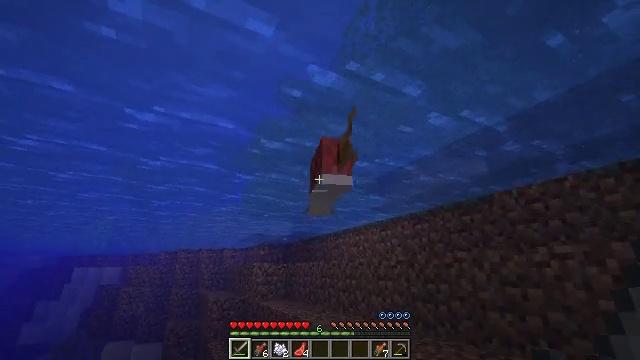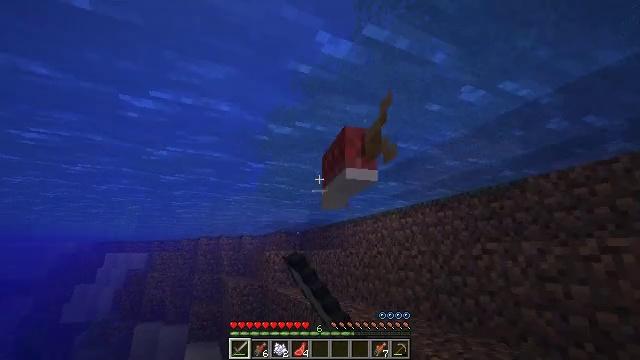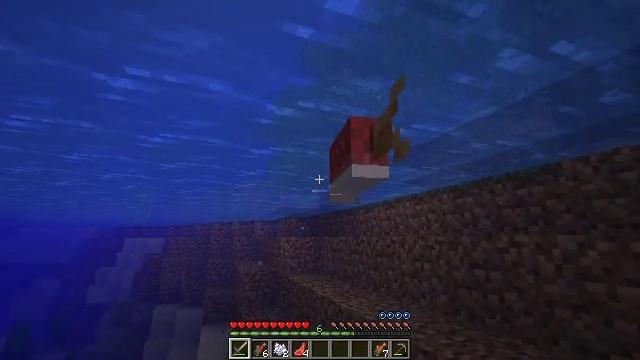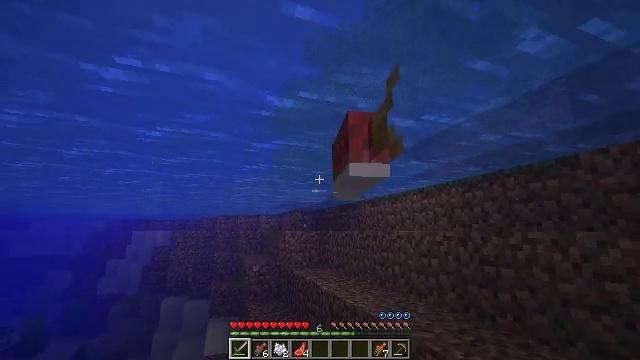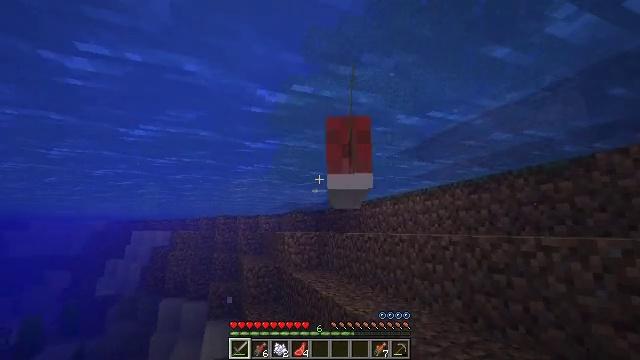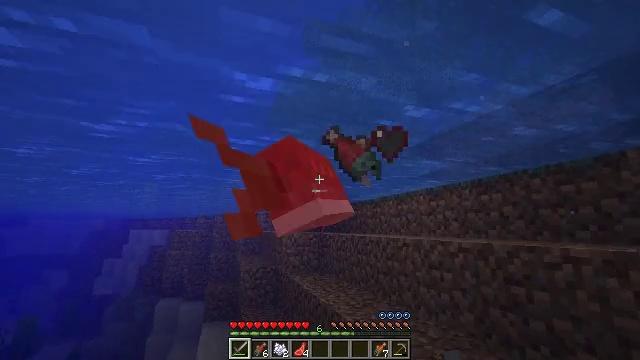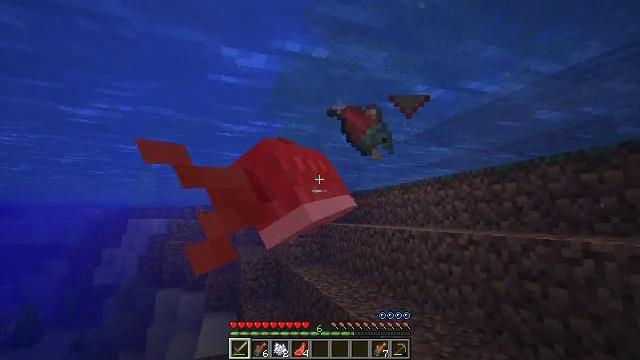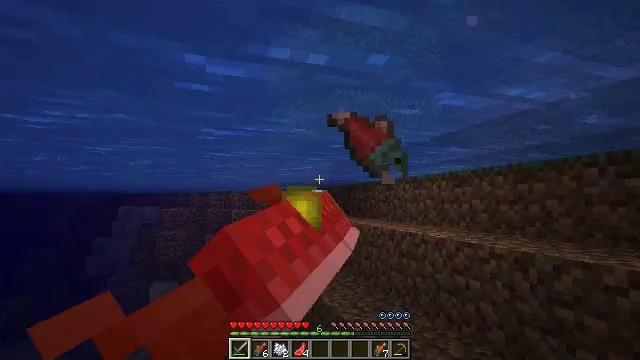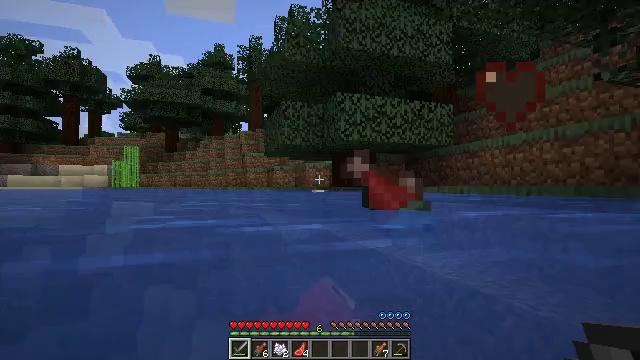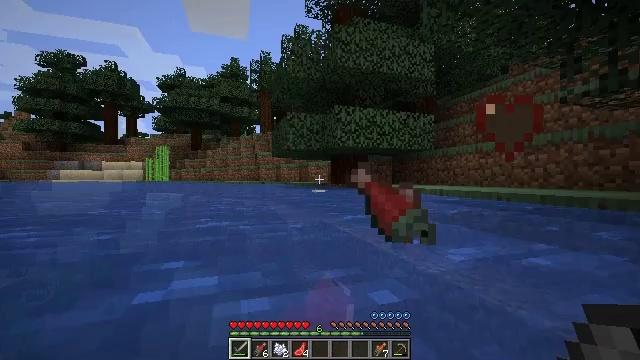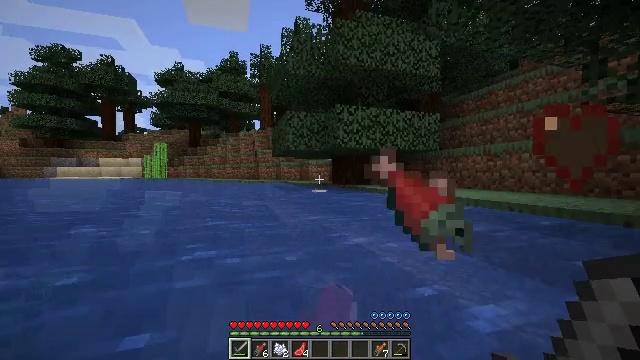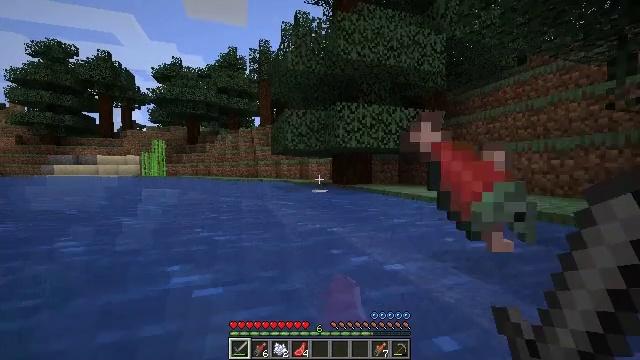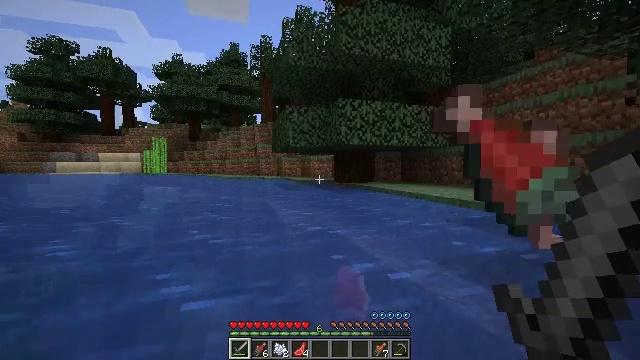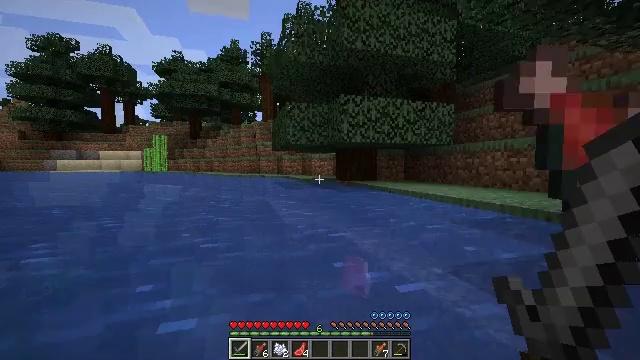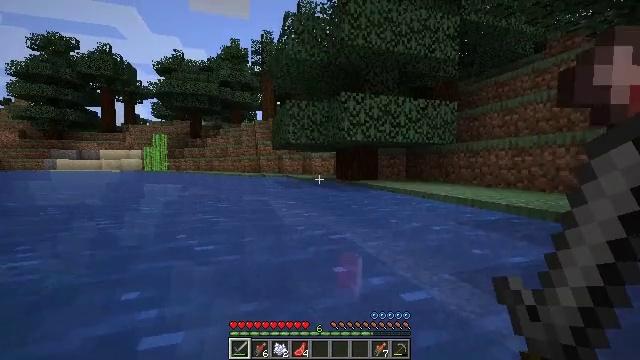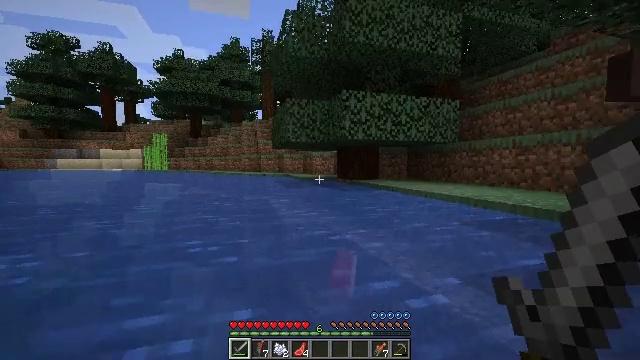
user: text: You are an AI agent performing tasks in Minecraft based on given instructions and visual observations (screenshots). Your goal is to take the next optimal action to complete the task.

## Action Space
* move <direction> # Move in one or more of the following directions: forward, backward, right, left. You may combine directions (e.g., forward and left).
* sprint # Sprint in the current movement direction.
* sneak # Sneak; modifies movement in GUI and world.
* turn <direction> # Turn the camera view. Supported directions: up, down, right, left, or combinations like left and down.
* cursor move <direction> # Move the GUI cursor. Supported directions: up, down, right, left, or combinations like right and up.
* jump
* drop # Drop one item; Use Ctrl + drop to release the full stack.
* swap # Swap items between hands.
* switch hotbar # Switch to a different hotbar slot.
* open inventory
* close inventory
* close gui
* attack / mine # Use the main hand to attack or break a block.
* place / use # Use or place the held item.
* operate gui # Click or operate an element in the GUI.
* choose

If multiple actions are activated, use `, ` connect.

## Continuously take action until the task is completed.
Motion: motion action
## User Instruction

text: Fish and kill the salmon.
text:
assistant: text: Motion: move forward, turn left and down, attack / mine
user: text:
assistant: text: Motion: move forward, turn left and down, attack / mine
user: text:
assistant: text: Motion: move forward, turn left and down
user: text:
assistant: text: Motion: move forward
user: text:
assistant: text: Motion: move forward
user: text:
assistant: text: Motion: move forward, turn down
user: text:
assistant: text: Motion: move forward, turn down
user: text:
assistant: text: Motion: move forward, turn down
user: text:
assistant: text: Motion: move forward, turn down
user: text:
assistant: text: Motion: move forward, turn down
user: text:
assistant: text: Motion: move forward
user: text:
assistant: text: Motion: move forward
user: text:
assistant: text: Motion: move forward
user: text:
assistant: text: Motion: move forward
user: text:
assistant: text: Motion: move forward
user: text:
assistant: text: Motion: move forward
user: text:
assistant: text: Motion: move forward
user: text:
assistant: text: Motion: move forward, turn left and down
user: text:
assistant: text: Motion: move forward, turn left and down
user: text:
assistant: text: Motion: move forward, turn left and down
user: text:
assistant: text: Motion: move forward, turn left and down
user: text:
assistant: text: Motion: move forward, turn left
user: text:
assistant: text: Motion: move forward, turn left
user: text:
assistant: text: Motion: move forward
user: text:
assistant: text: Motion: move forward
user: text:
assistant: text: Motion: move forward
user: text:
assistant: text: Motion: move forward, turn down
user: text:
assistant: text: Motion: move forward, turn down
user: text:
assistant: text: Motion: move forward, turn down
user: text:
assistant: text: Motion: move forward